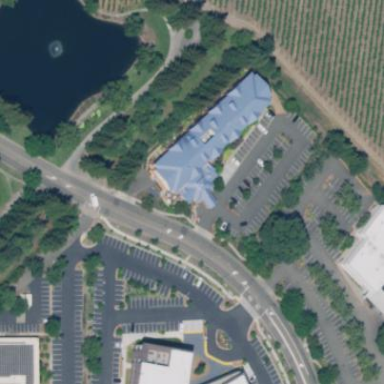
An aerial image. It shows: Hotel building.